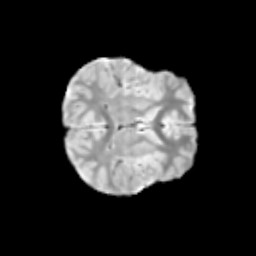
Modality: T2w
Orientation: axial
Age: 10
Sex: female
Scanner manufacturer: siemens
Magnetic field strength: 3 T
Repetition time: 3.8 s
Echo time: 0.07 s